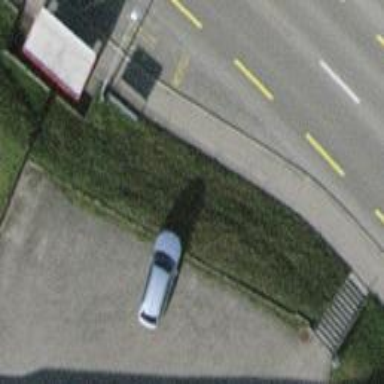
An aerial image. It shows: Sidewalk along the footway.